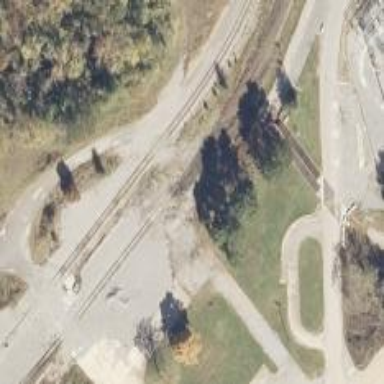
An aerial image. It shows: Abandoned railway spur.